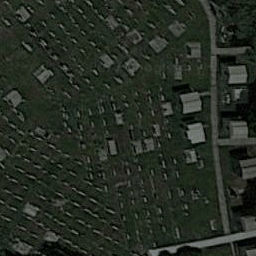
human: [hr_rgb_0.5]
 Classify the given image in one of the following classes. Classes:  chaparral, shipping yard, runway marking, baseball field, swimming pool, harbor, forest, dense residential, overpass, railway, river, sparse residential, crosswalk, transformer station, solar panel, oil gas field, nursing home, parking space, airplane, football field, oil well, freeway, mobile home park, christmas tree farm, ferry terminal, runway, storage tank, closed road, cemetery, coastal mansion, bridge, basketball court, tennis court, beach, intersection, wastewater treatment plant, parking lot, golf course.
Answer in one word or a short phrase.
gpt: cemetery